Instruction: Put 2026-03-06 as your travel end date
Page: home
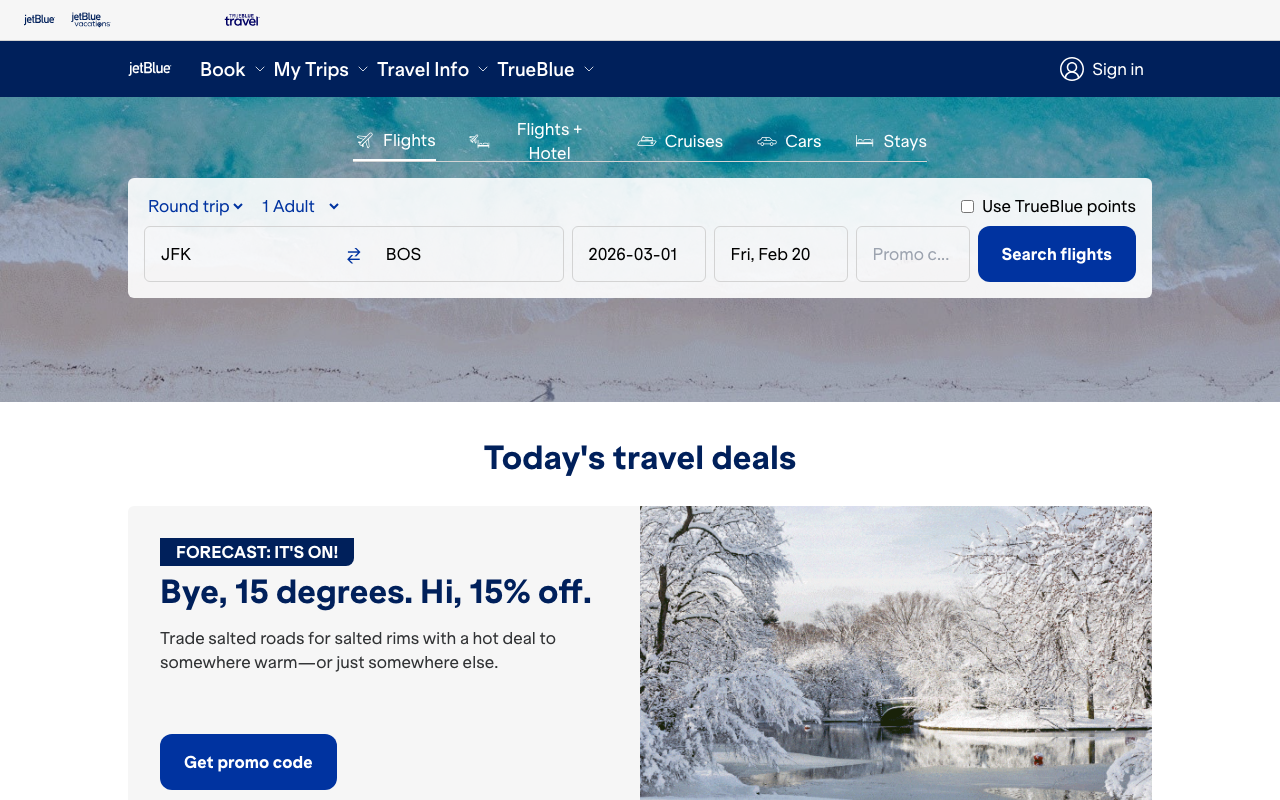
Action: type